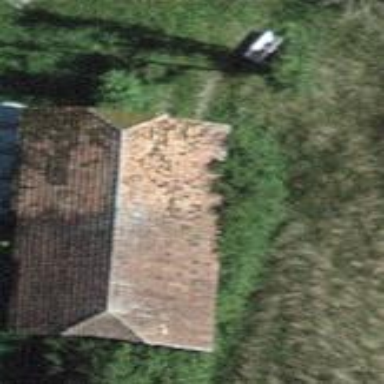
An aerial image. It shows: Barn.